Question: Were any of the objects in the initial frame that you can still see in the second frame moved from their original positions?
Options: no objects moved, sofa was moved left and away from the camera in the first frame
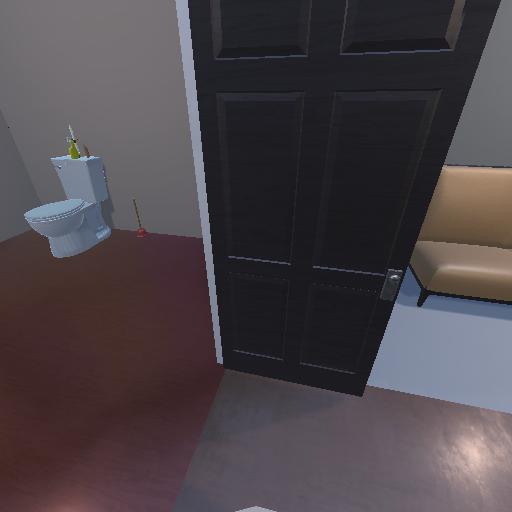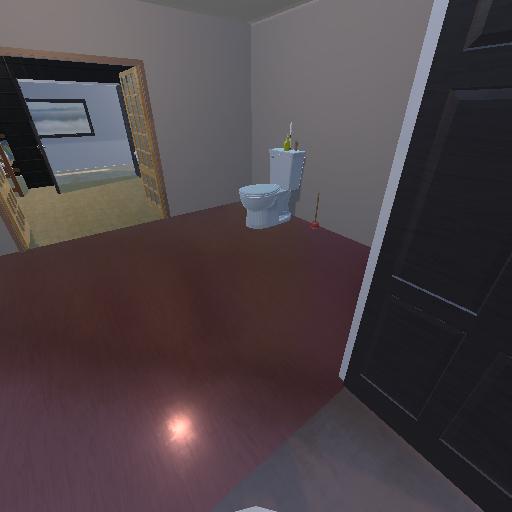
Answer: no objects moved